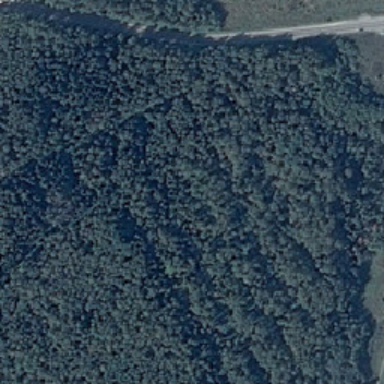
There is a road by the forest .